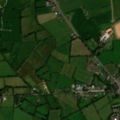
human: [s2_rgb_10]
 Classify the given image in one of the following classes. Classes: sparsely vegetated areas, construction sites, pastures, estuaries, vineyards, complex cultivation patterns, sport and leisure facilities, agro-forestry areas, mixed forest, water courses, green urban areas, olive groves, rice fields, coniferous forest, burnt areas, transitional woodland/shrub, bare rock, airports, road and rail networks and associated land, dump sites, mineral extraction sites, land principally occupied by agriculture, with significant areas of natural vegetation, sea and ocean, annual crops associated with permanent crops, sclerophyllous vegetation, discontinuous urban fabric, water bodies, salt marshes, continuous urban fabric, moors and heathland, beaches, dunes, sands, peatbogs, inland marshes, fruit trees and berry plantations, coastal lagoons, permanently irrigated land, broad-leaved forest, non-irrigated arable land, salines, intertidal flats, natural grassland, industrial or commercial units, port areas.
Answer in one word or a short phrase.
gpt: discontinuous urban fabric, pastures